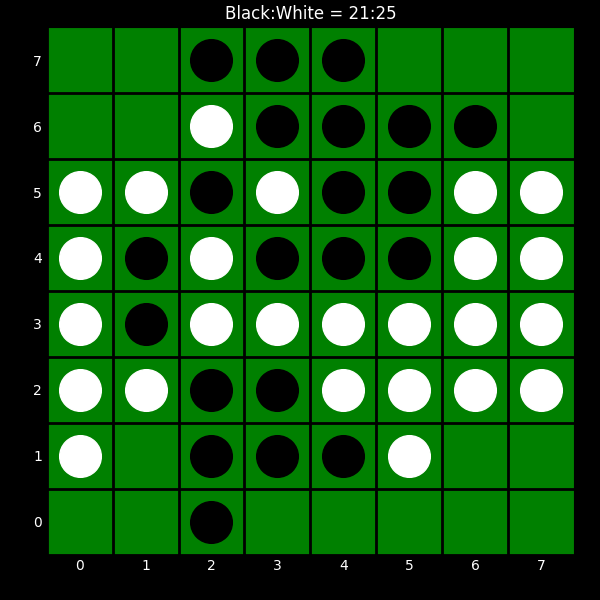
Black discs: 21
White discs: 25